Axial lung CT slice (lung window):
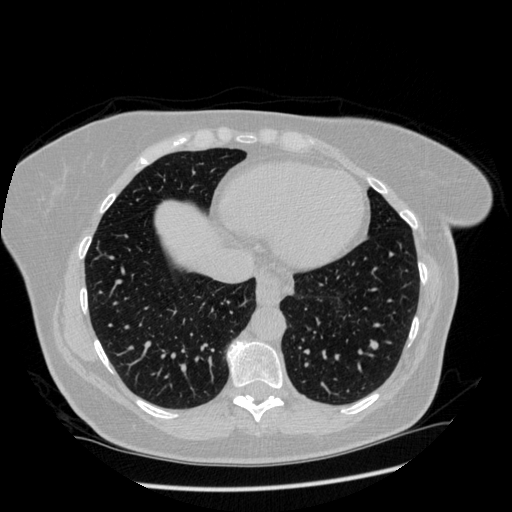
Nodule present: no